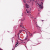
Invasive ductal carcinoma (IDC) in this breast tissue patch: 0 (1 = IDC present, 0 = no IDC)